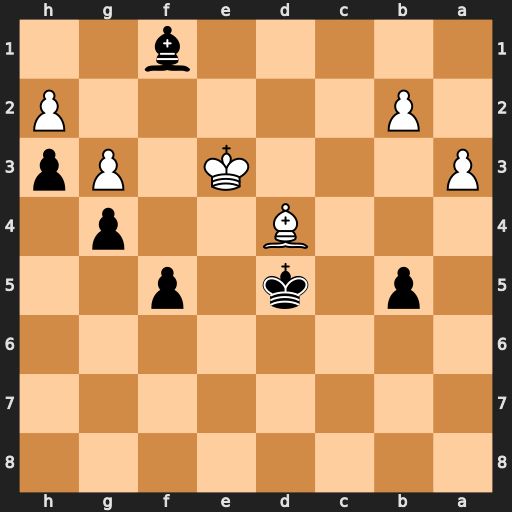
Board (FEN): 8/8/8/1p1k1p2/3B2p1/P3K1Pp/1P5P/5b2
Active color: b
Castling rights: -
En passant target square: -
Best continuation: f4+ Kxf4 Kxd4